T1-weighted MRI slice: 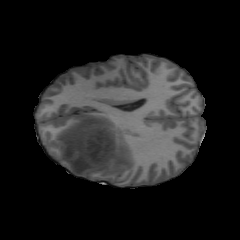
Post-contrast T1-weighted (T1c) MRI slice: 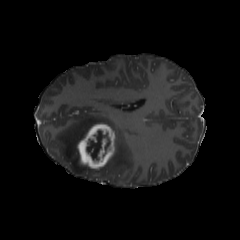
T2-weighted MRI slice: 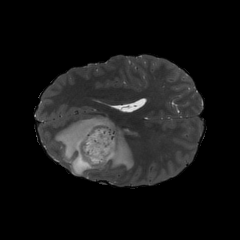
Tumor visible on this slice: yes